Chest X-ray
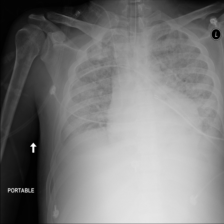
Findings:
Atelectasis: negative
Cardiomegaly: negative
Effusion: negative
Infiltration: positive
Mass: negative
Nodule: negative
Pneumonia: negative
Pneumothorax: negative
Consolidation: negative
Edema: negative
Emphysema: negative
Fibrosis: negative
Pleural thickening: negative
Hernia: negative